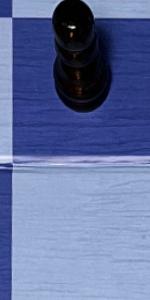
Label: Empty